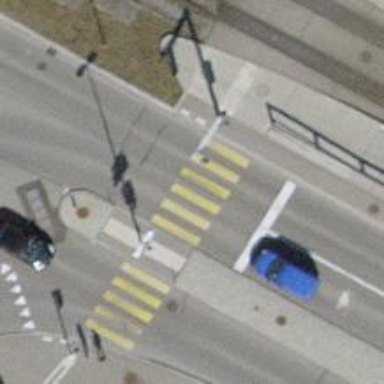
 there are traffic signals and zebra crossing."